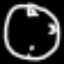
Label: clock